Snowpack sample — Snodgrass Mountain, Crested Butte, Colorado (2/4/25, 12:06 PM MST)
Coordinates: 38.923, -106.968
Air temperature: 35 °F
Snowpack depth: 80 cm
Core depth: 30 cm
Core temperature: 35.6 °F
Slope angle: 14°, slope face: 78°
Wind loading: low
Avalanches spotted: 0
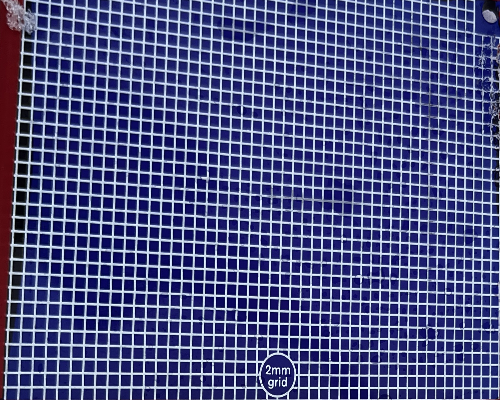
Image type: profile
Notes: No avalanches nearby, unusually warm weather for the last month reported by residents, Collected 25 yards from treeline